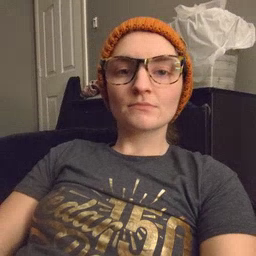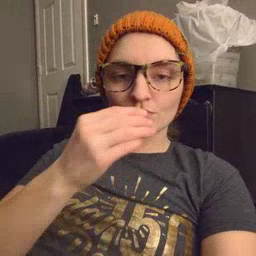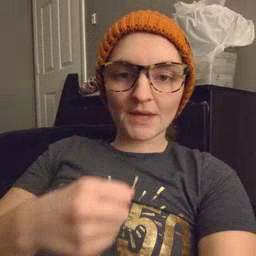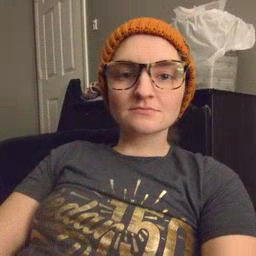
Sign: make